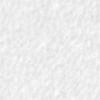
Label: no_change